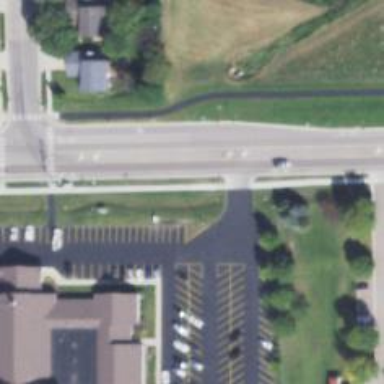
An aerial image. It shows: Asphalt driveway designated as service road.